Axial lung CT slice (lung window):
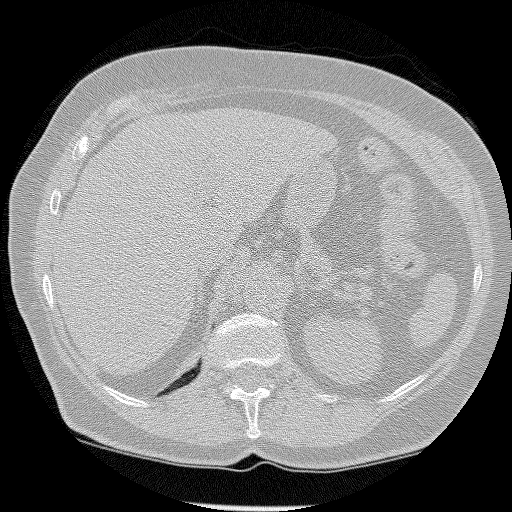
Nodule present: no